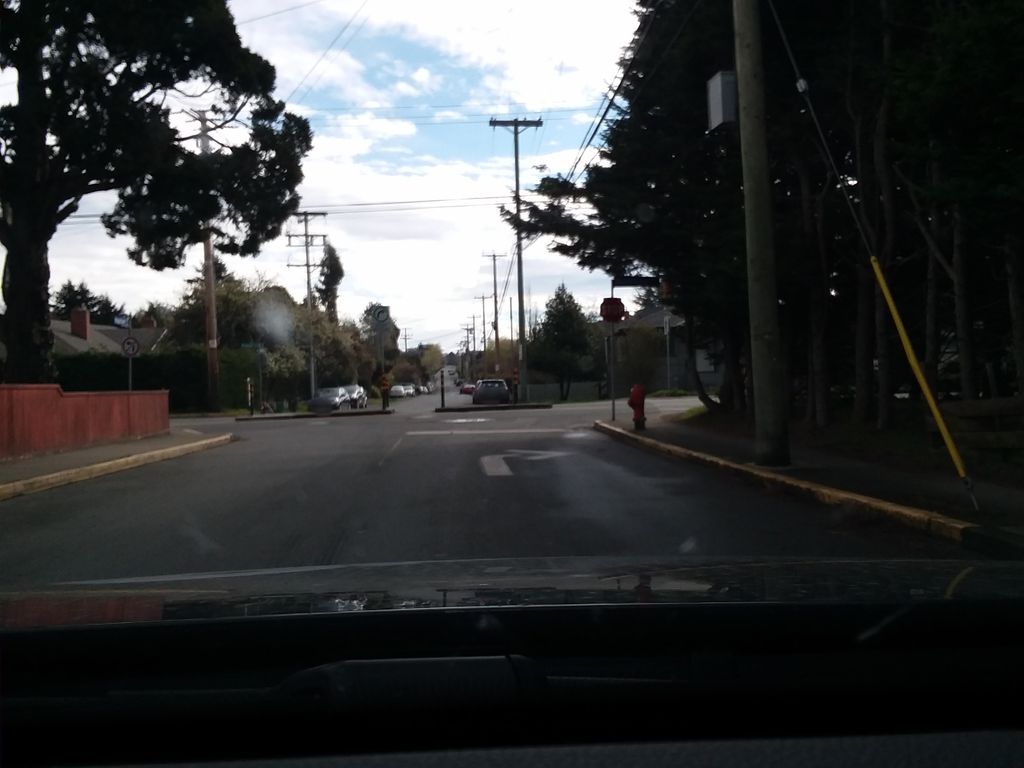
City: victoria